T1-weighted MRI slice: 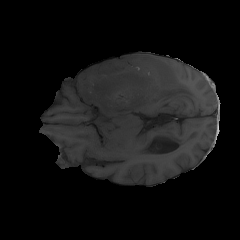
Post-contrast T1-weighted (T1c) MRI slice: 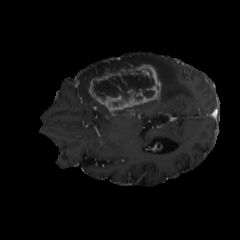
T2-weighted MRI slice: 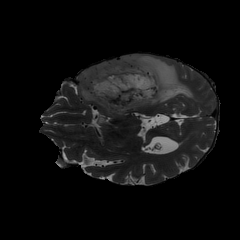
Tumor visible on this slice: yes